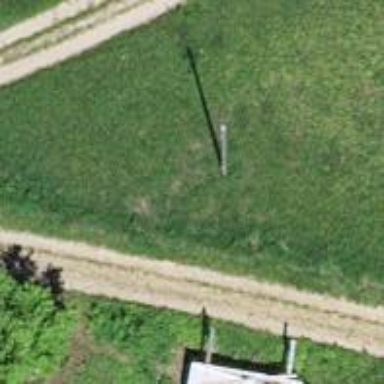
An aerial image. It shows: Power pole.